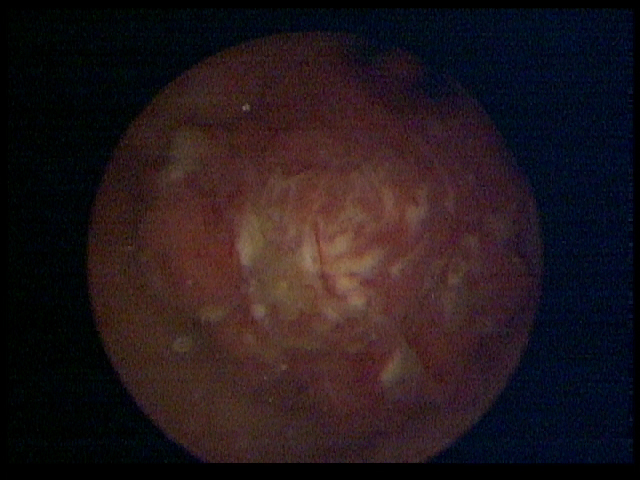
Modality: WLC
Class: Malignant
Subclass: HighGradePapillary
Lesion: L1
Stage: Ta
Morphology: Papillary
Bladder cancer association: Yes